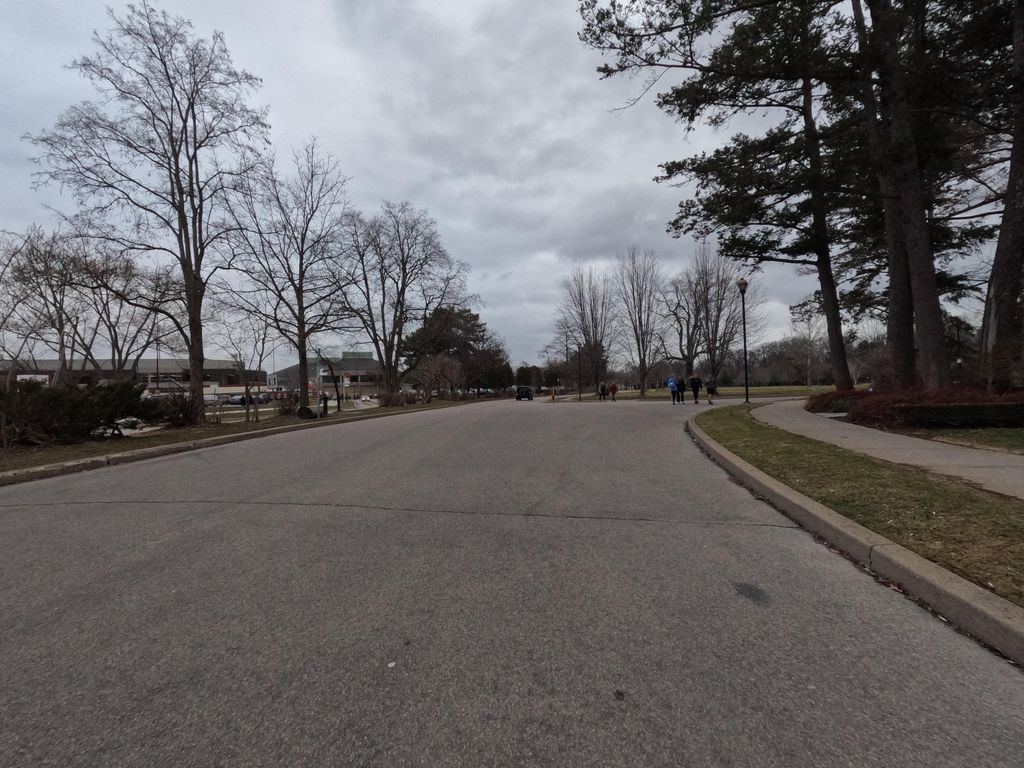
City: hamilton